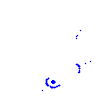
Particle: proton